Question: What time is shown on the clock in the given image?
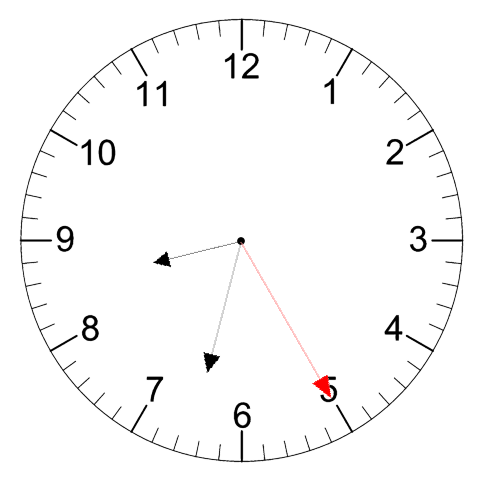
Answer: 08:32:25